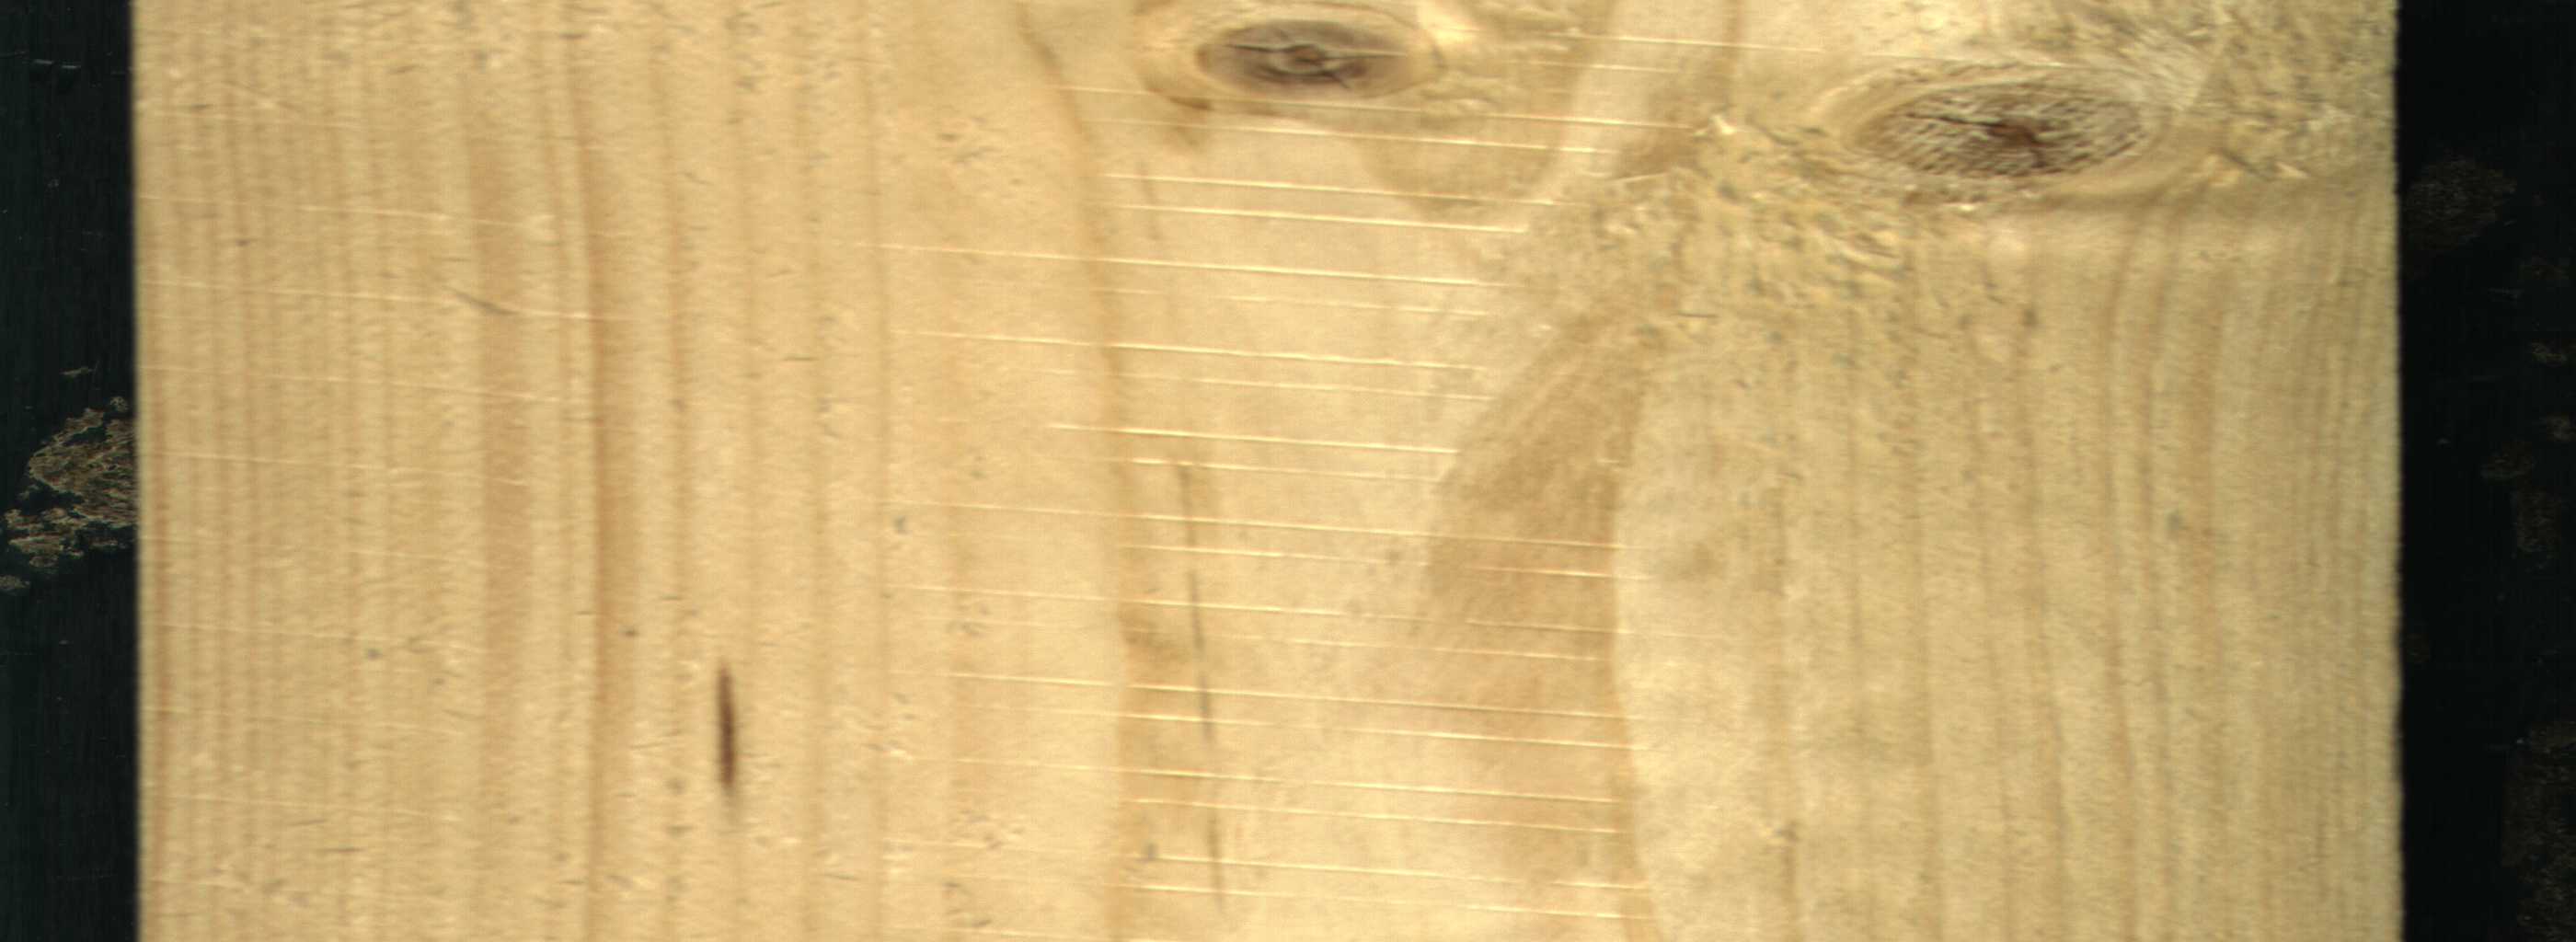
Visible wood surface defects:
resin
Live_Knot
Live_Knot